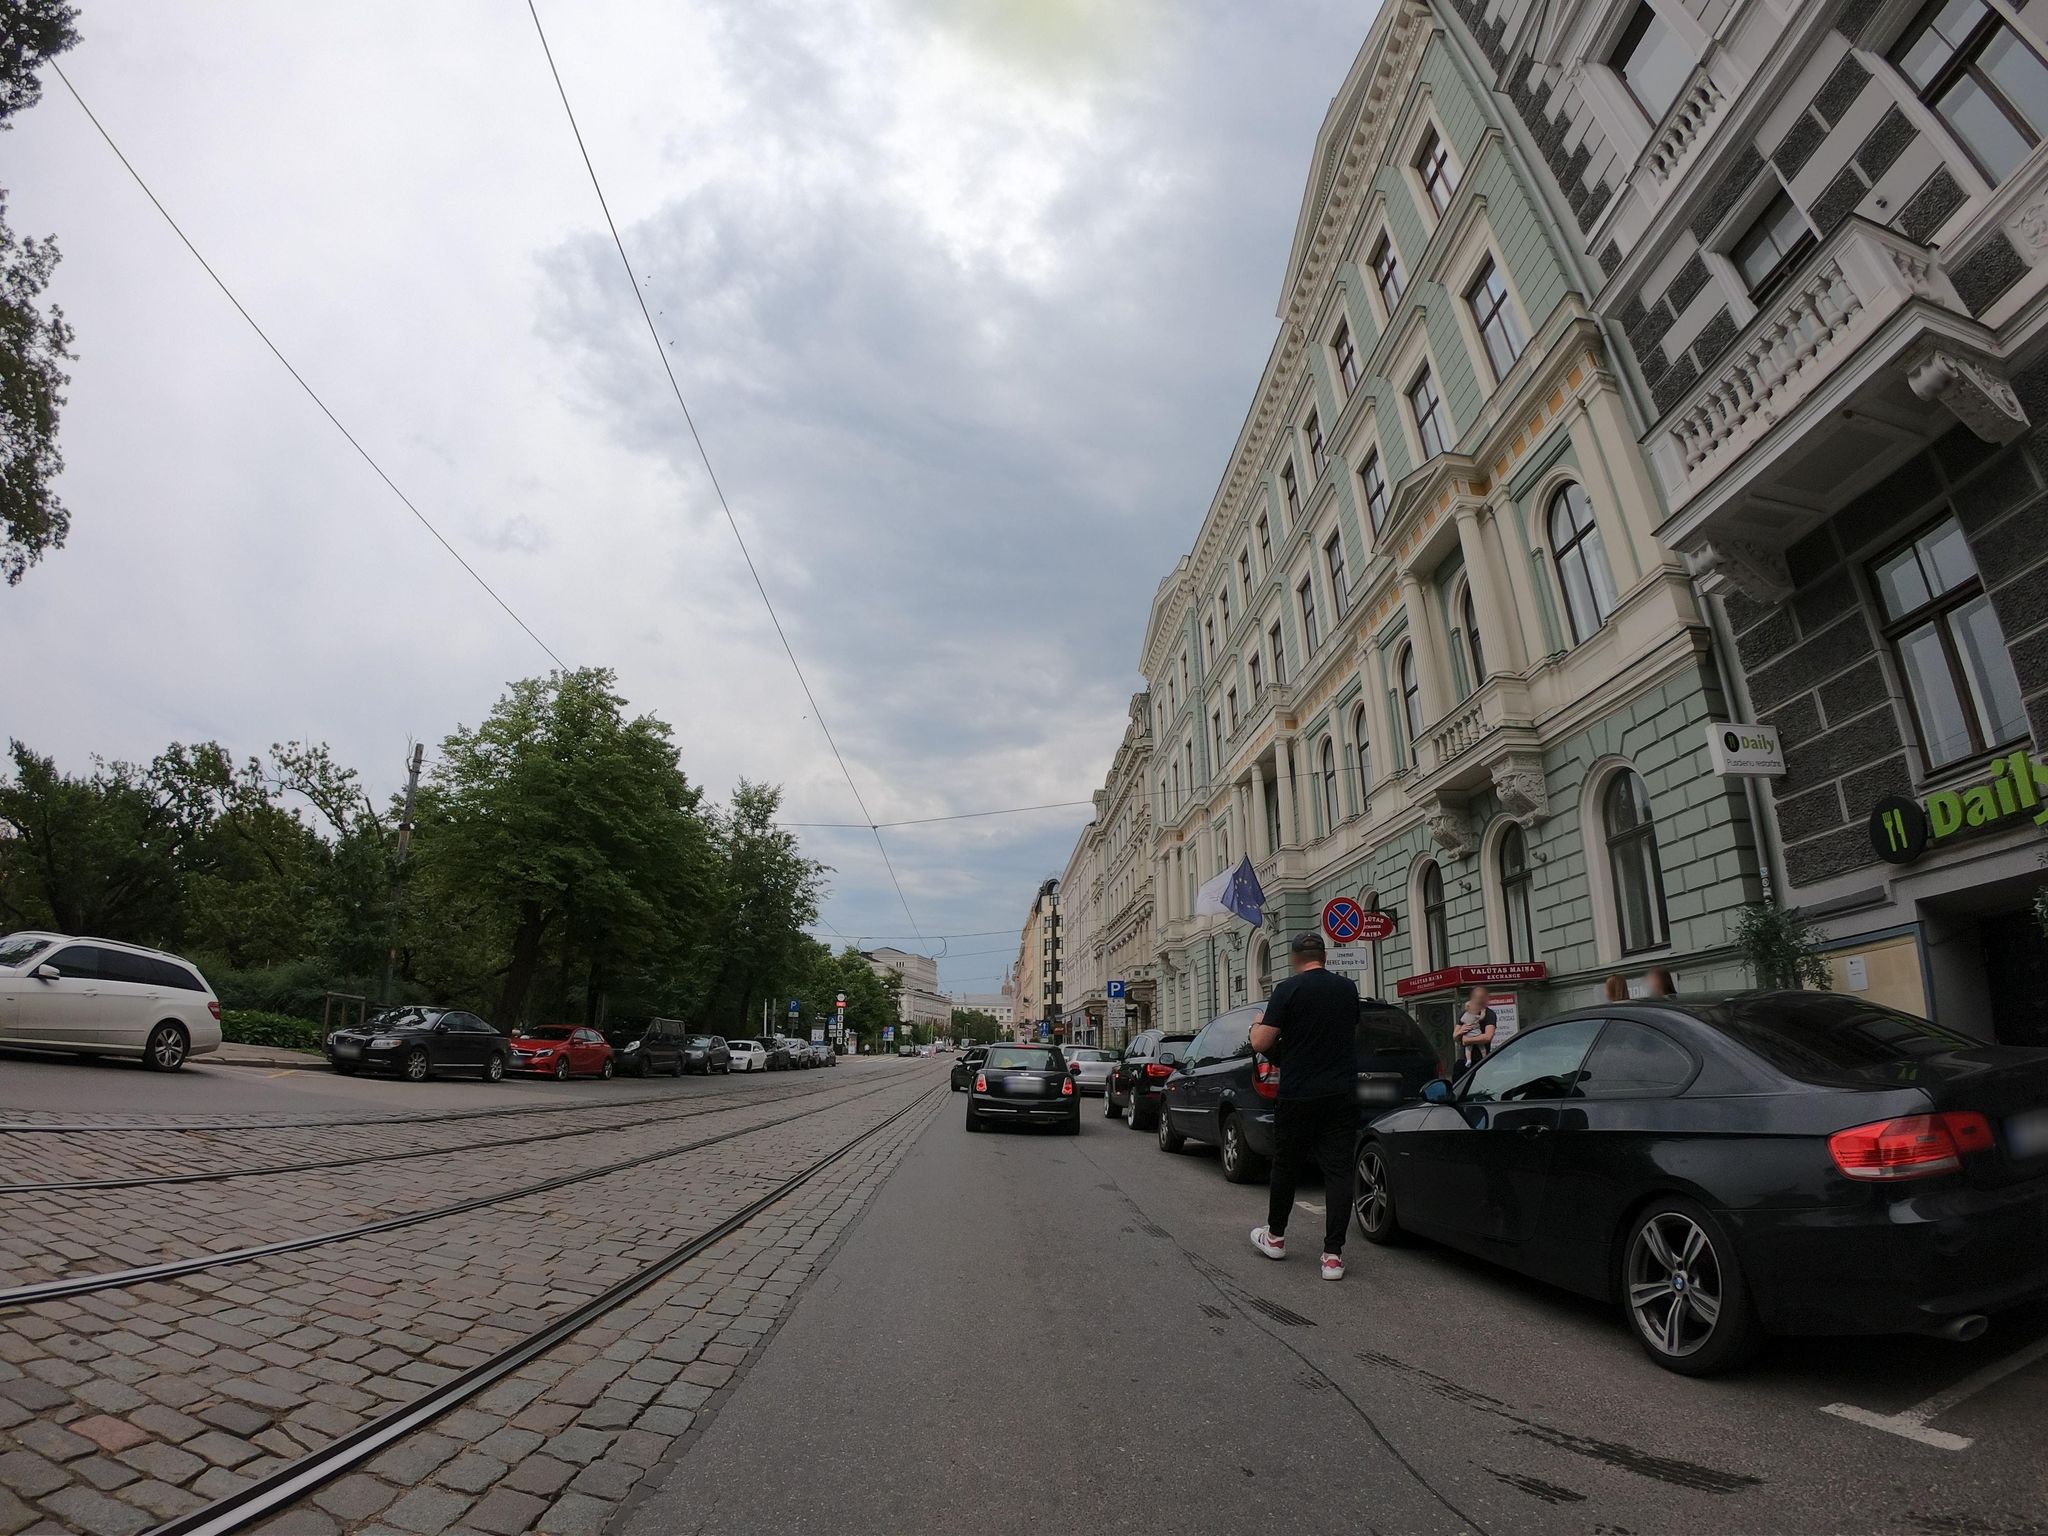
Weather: cloudy
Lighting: day
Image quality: good
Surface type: driving surface
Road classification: tertiary
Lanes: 2
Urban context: urban centre
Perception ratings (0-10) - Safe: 7.52, Lively: 8.28, Beautiful: 8.51, Boring: 2.62, Depressing: 3.8, Wealthy: 7.92